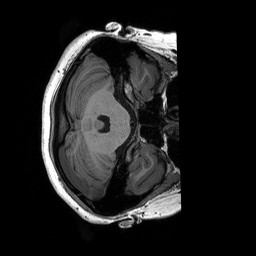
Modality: T1w
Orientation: axial
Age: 20
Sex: female
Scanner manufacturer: siemens
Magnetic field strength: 3 T
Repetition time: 2.53 s
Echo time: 0.00227 s